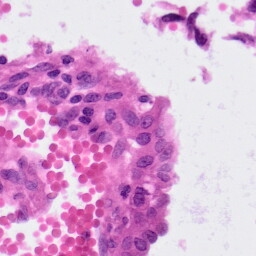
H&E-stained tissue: Lung